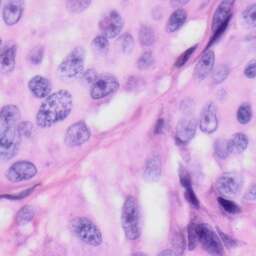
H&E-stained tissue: Skin